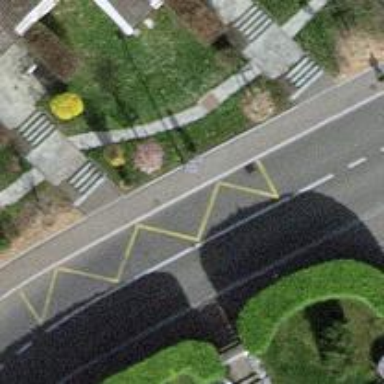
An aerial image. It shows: Asphalt sidewalk leading to public transport platform.